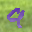
Label: 9